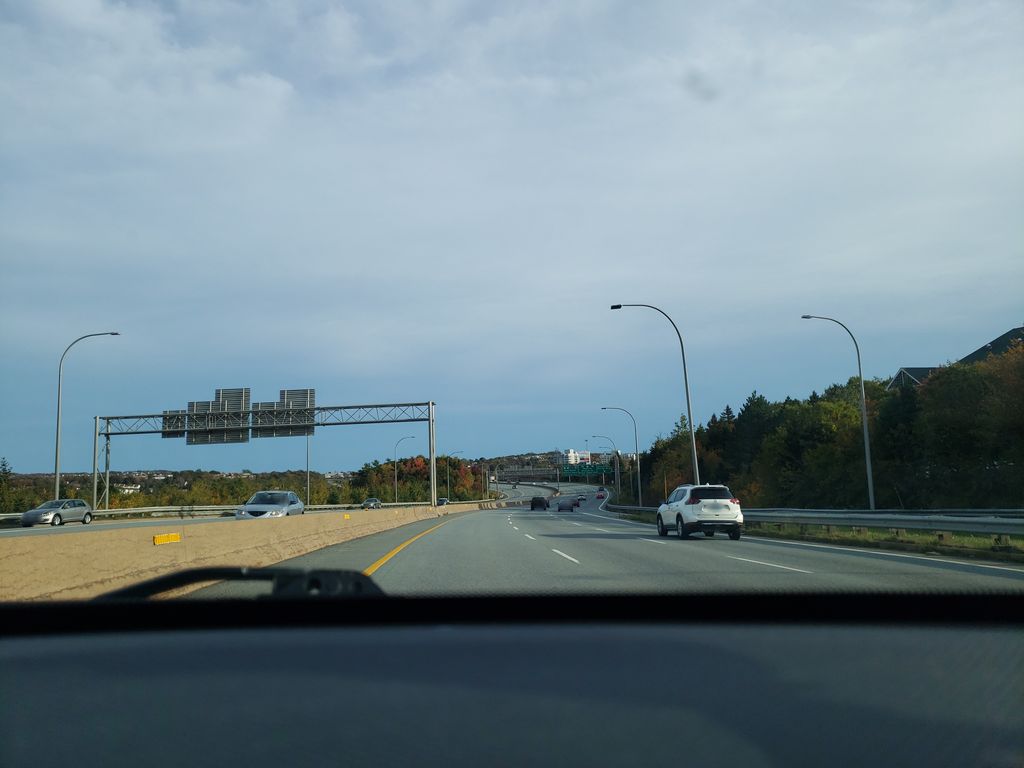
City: halifax